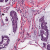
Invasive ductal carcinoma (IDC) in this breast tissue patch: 1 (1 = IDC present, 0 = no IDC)